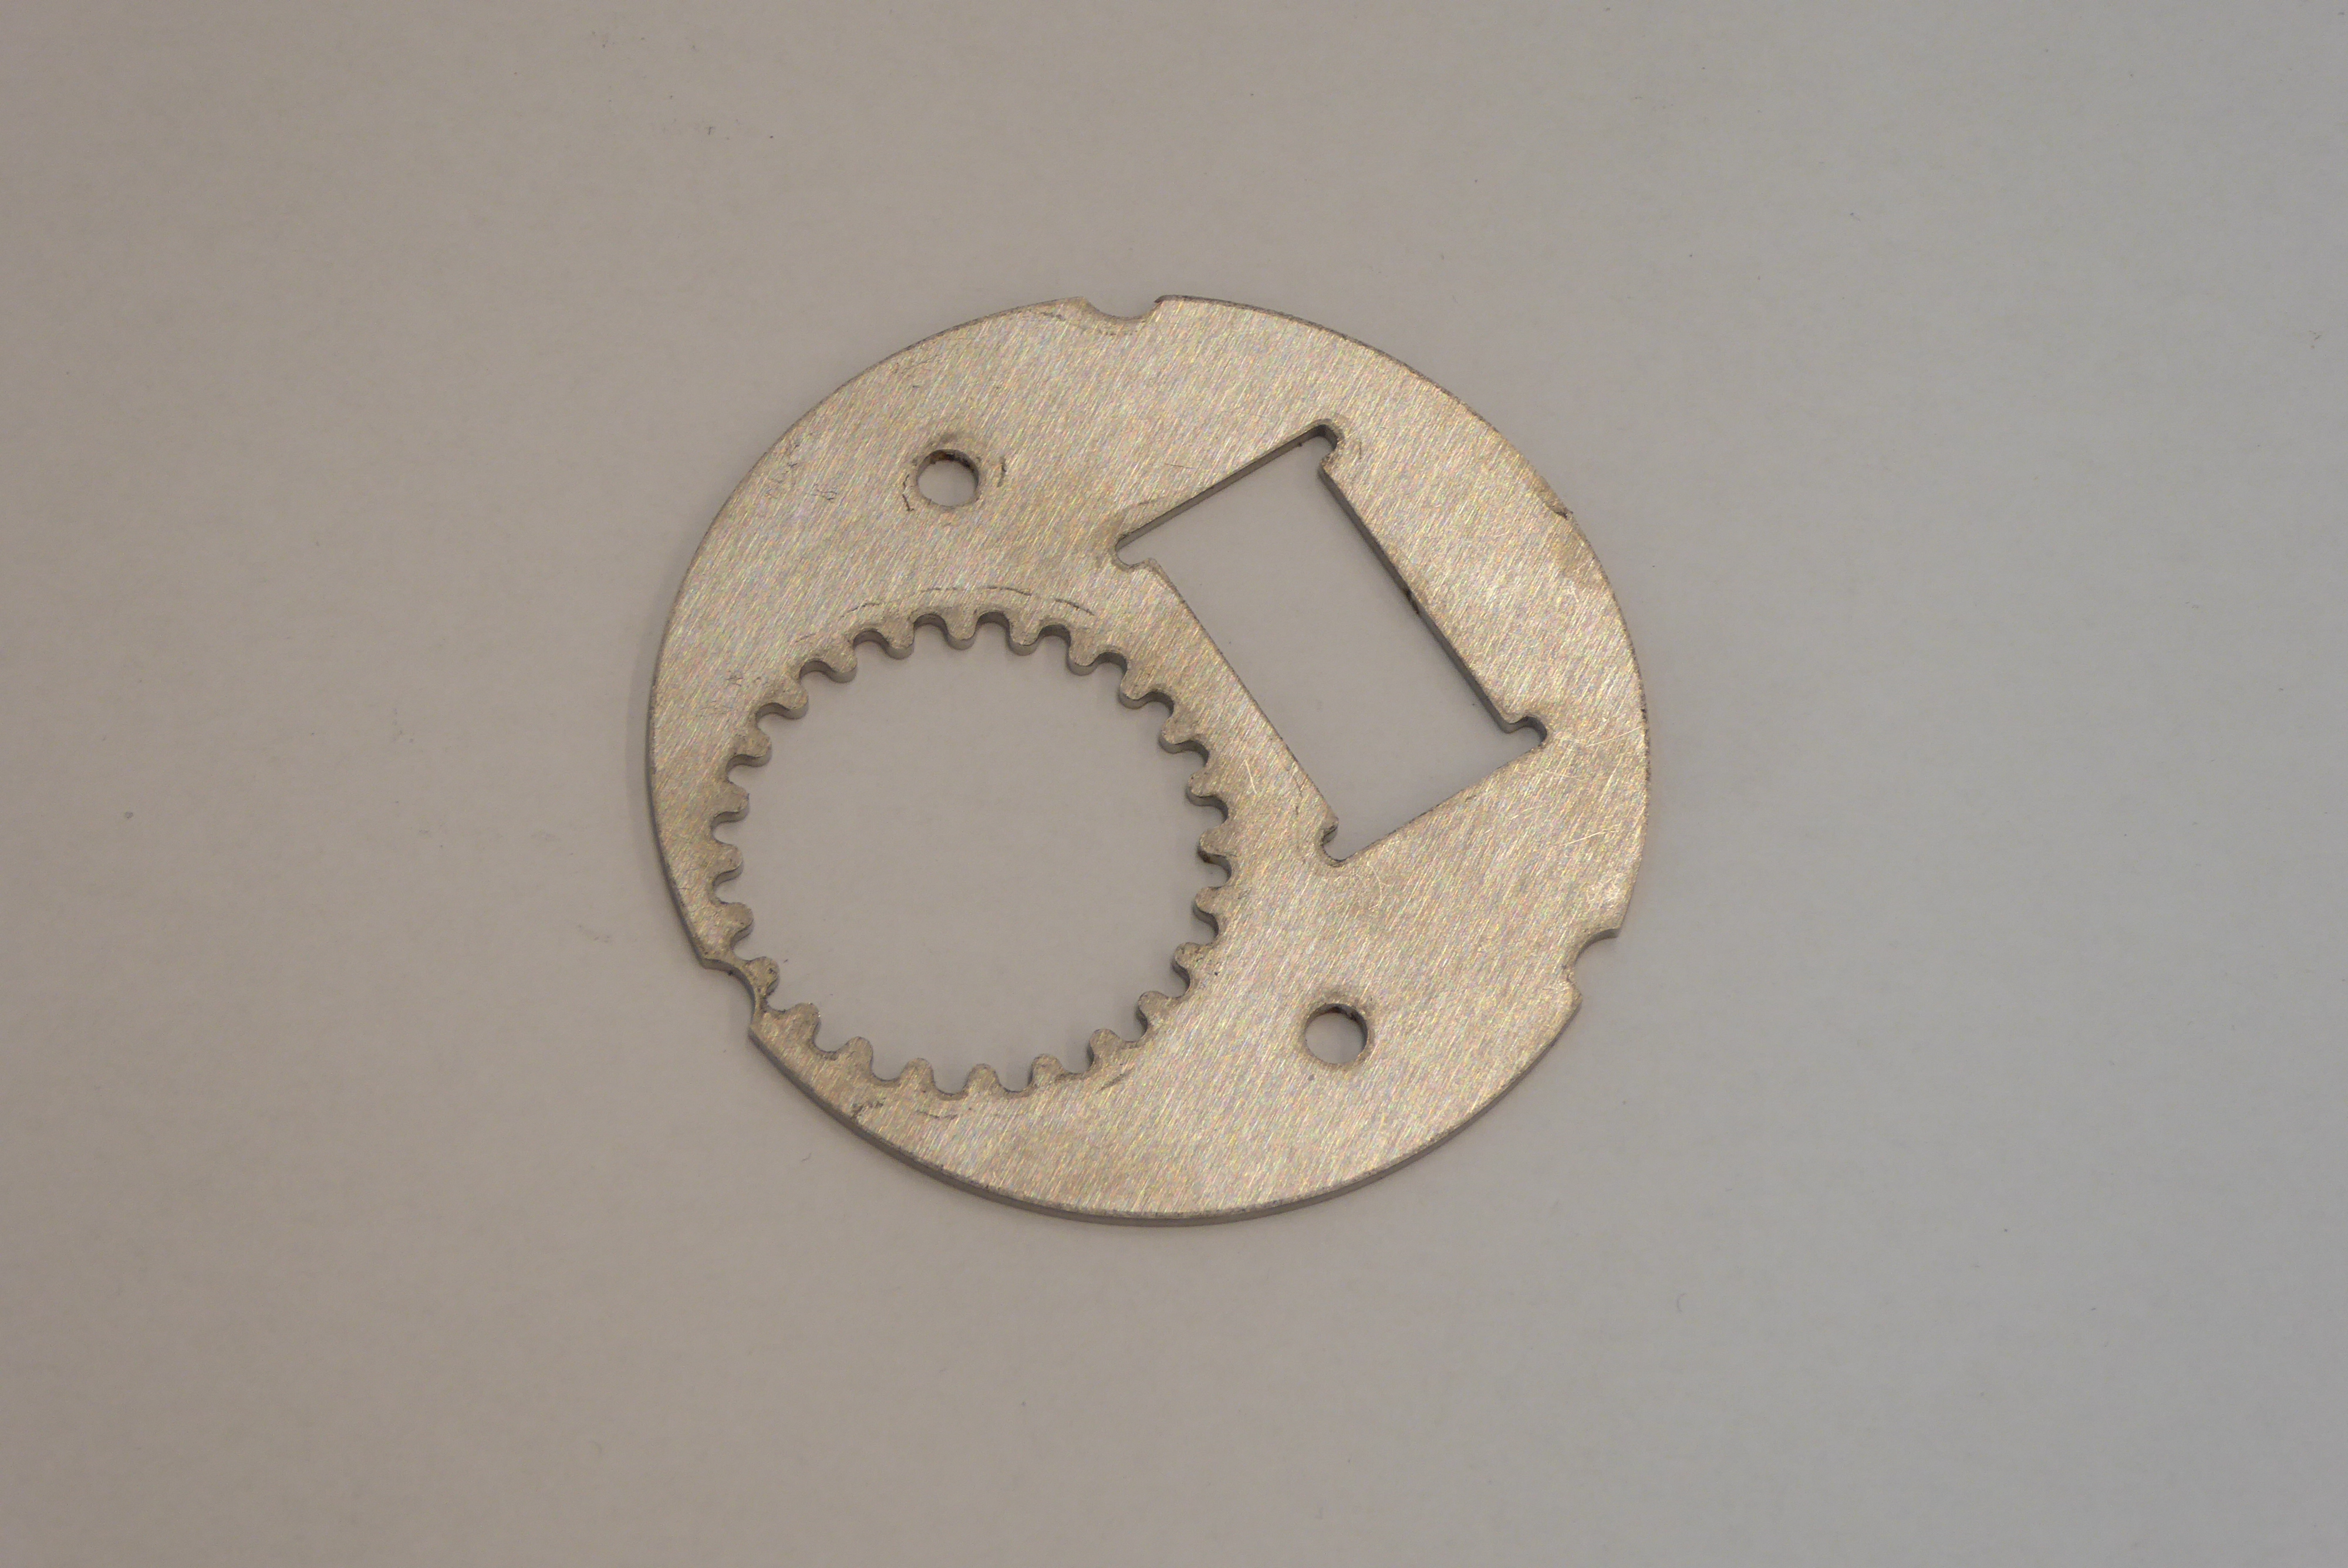
Label: Bottle Opener - Inlay